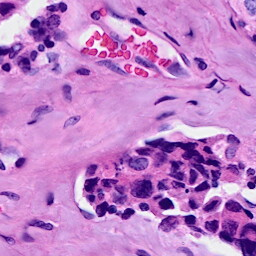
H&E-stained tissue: Breast